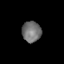
Tissue: lung
Cell type: Epithelial cells
Senescence score: 0.2119
Nuclear area (px): 394
Mean DAPI intensity: 112.401